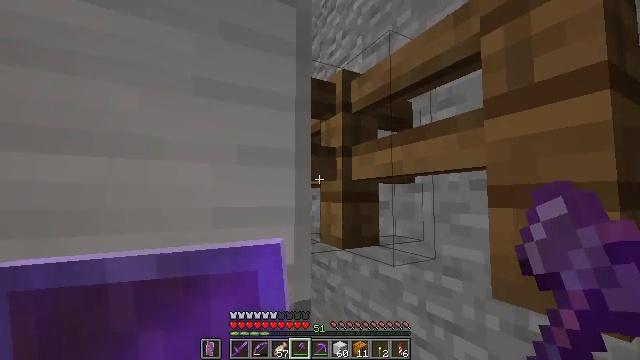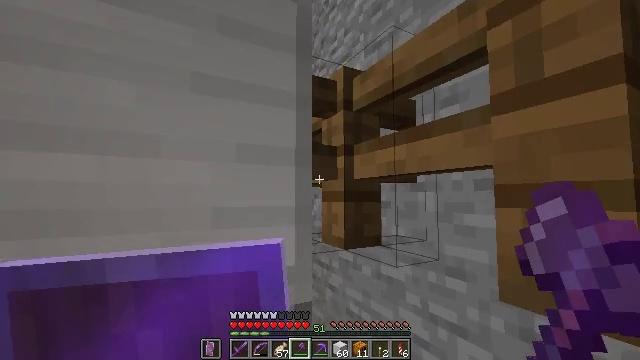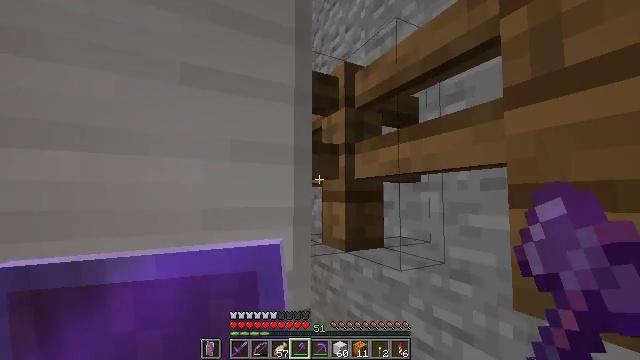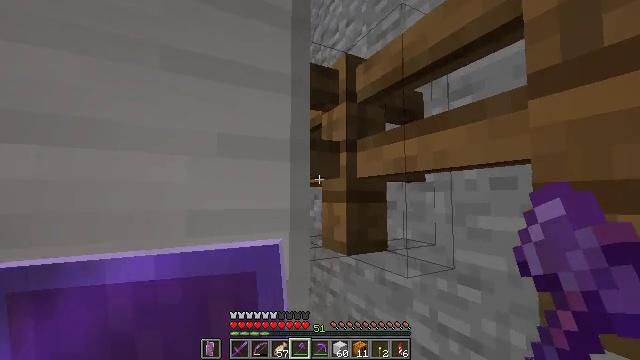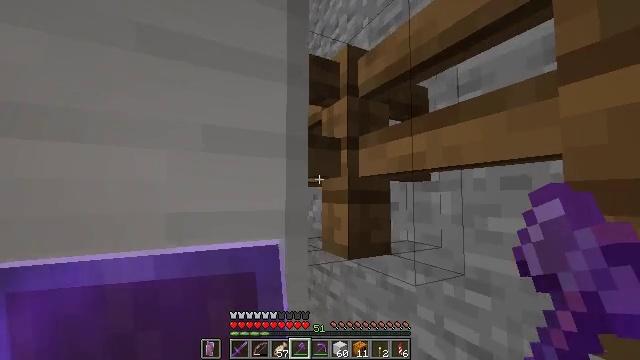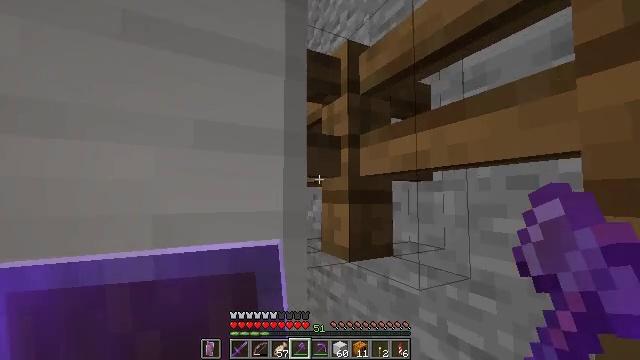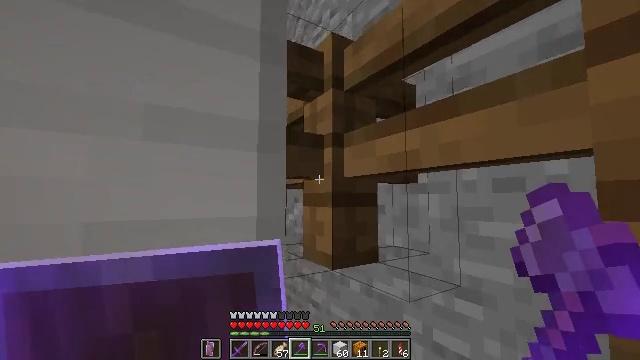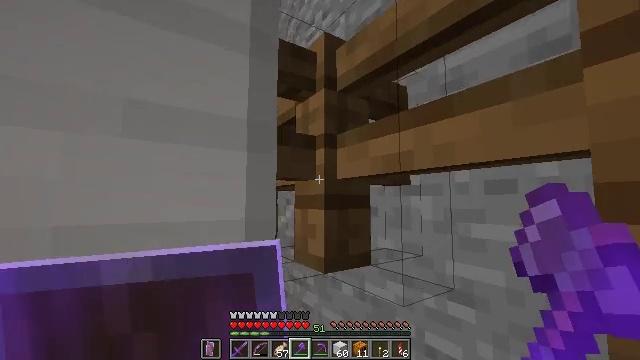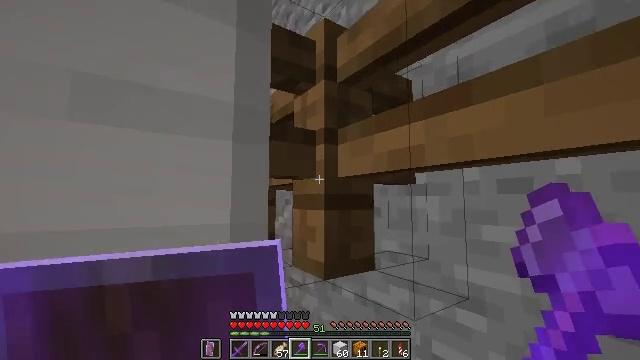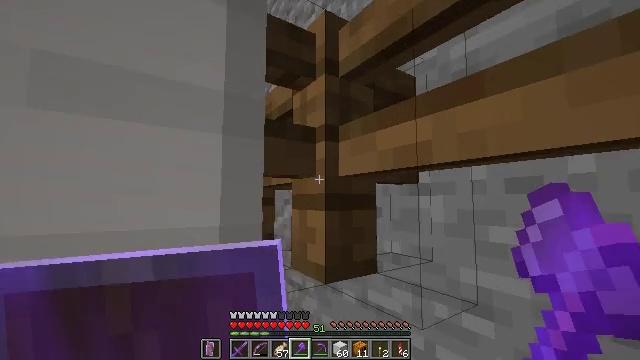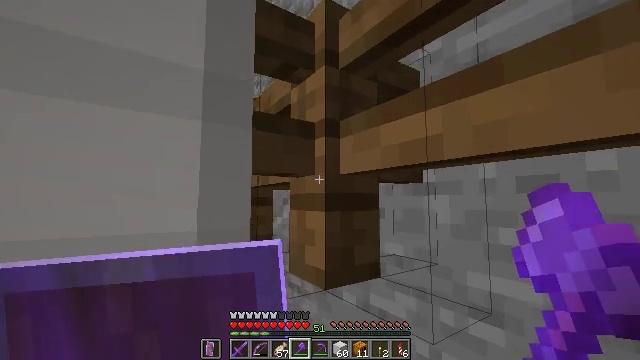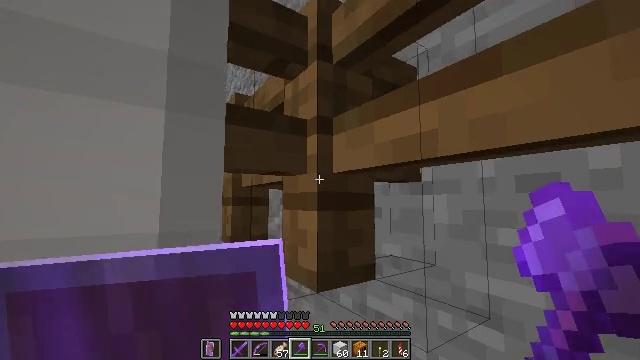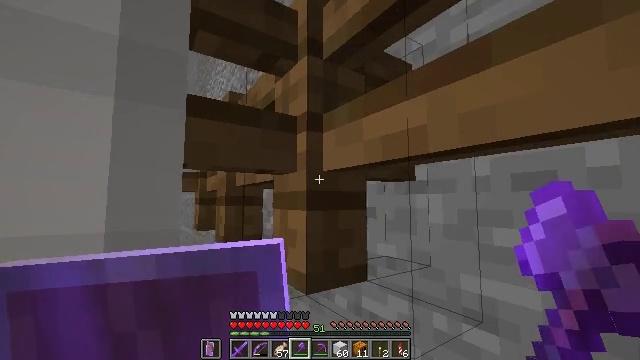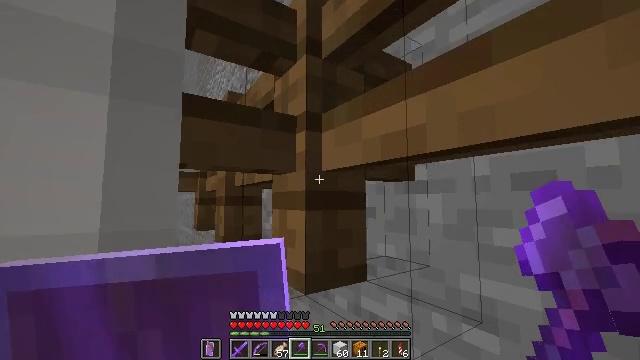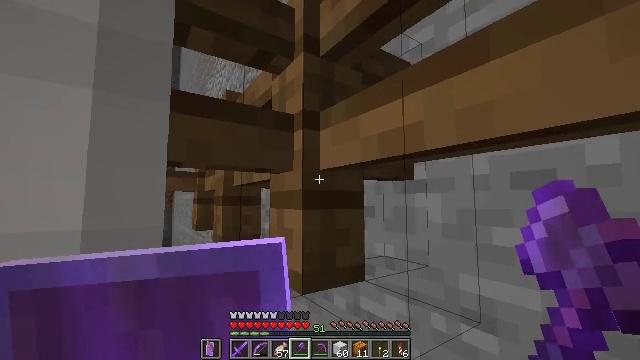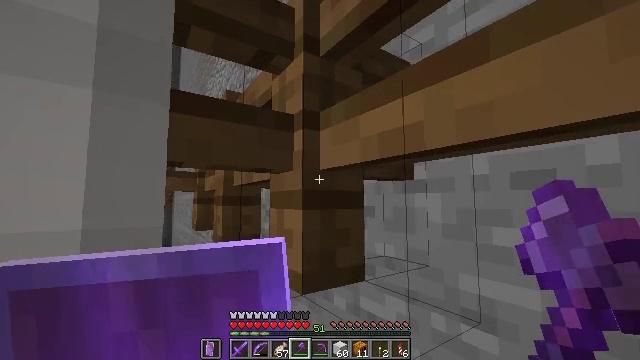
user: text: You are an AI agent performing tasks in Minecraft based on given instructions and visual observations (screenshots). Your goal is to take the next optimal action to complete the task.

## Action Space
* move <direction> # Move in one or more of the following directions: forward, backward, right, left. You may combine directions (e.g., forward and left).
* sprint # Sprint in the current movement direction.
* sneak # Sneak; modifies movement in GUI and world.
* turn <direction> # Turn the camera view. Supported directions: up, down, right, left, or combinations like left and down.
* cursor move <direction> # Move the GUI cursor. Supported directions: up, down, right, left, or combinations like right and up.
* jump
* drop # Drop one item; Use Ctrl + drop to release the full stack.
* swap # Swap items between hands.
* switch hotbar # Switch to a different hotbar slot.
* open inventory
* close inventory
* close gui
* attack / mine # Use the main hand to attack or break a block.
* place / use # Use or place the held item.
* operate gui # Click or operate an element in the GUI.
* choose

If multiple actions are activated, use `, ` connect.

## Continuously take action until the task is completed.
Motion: motion action
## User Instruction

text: Gather spruce fence pieces.
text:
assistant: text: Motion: move forward, sneak
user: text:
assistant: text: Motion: move forward, sneak
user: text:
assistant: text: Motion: move forward, sneak
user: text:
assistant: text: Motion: move forward, sneak
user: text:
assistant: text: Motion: move forward, sneak
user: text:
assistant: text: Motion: move forward, sneak, turn right
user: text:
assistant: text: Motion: move forward, sneak, turn right
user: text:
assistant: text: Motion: move forward, sneak
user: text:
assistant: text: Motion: move forward, sneak
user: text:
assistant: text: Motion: move forward, sneak
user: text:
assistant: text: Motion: move forward, sneak
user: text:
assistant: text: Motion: sneak
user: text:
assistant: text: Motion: sneak
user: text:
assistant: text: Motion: sneak
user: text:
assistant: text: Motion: sneak
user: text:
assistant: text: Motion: sneak
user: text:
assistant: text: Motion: sneak
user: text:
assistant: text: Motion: sneak
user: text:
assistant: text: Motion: sneak, turn left
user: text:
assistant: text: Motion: sneak
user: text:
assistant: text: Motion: sneak
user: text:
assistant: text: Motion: sneak
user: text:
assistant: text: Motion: sneak
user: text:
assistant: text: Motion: sneak
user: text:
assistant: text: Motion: sneak
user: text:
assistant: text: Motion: sneak
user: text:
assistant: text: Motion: sneak
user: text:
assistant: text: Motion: sneak
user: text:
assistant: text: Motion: sneak, attack / mine
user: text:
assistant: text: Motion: sneak, attack / mine